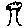
Label: tree